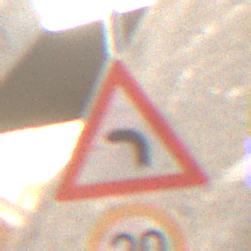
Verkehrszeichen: KurveLinks
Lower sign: Geschwindigkeit20
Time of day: SunriseSunset
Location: Roofed (Suburban)
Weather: Clear
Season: NotSpecified
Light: Natural